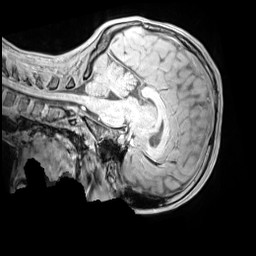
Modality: MP2RAGE
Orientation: sagittal
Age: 11
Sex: female
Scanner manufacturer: siemens
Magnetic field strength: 3 T
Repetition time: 4 s
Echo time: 0.00303 s